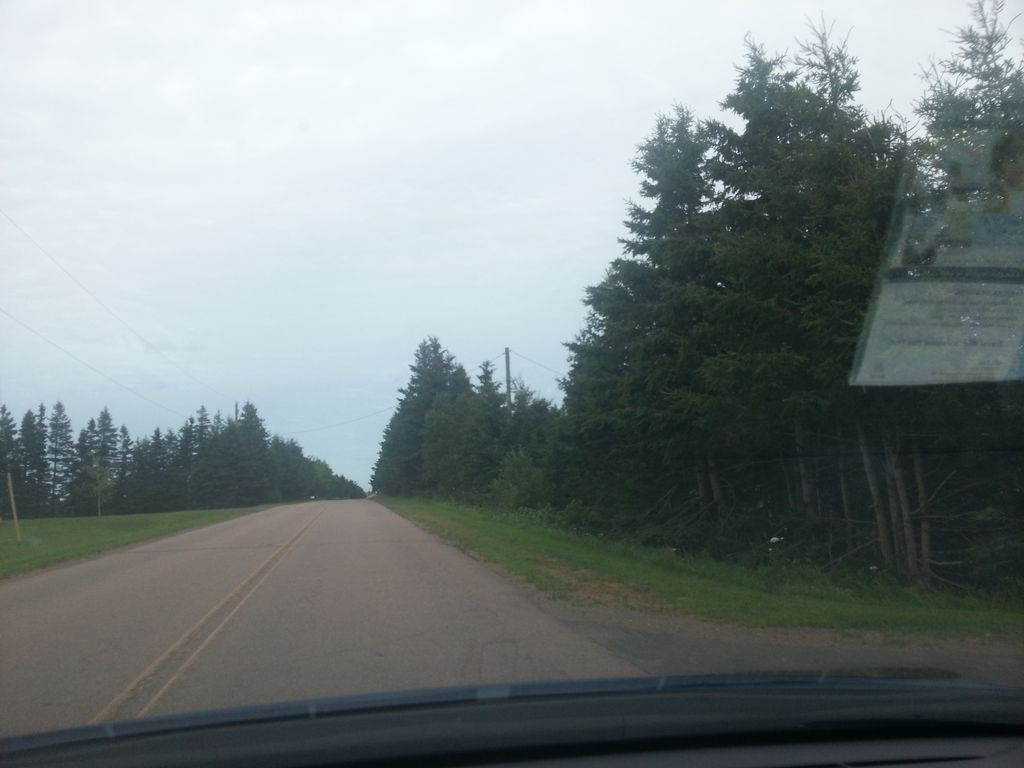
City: charlottetown